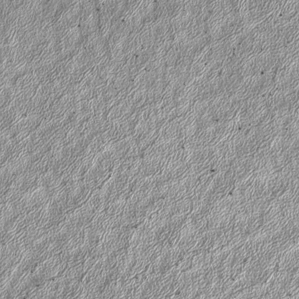
Label: frost